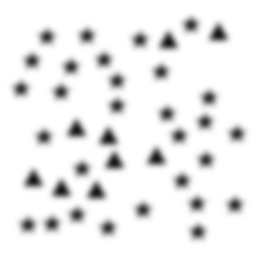
Squares: 0
Triangles: 9
Stars: 29
Total shapes: 38